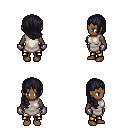
a pixel art fantasy rpg character, female body template, human, dark skin, white tunic, gold greaves, raven right-swept hairstyle, metal gloves, four views (front, back, left, right), 2x2 character sprite sheet, small pixel art, hard edges, no anti-aliasing